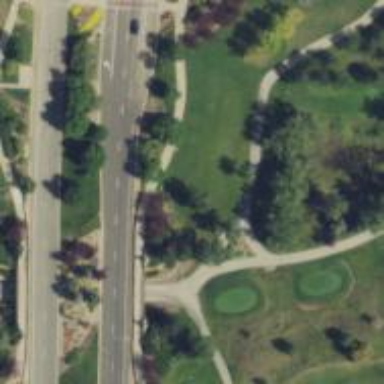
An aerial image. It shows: Footway that also serves as golf cart path.